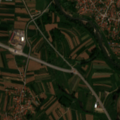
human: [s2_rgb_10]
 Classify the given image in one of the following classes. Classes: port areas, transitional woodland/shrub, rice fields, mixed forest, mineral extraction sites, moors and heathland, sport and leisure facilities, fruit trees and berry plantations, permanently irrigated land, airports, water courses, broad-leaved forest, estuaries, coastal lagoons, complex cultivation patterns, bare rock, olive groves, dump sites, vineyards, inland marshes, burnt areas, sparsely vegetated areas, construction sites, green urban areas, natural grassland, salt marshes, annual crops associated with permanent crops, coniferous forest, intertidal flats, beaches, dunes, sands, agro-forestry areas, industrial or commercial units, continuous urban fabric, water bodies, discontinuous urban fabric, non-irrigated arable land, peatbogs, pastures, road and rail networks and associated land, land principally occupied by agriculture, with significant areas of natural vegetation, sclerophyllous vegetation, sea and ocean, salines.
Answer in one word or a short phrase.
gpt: discontinuous urban fabric, non-irrigated arable land, land principally occupied by agriculture, with significant areas of natural vegetation